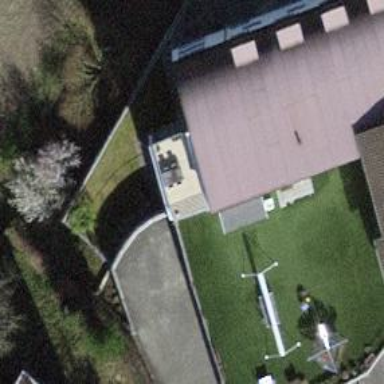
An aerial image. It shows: Building with tiled roof.